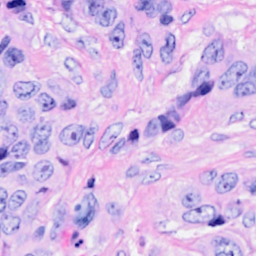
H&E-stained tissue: Breast